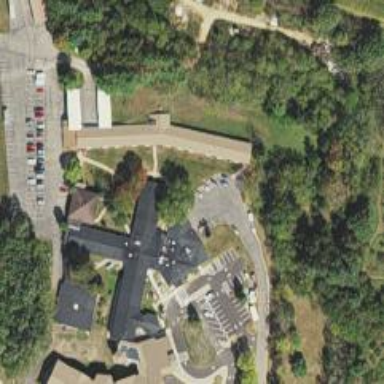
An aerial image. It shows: Nursing home building.